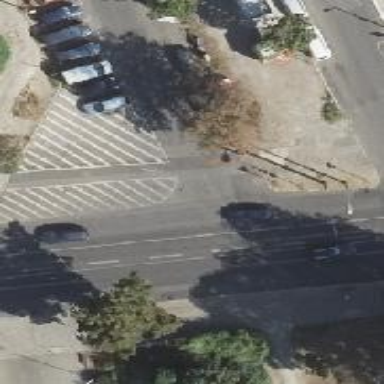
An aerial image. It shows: Asphalt footpath with unmarked crossing.